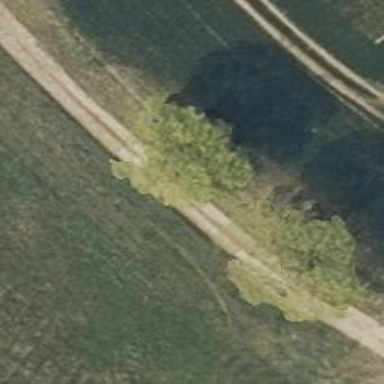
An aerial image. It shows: Deciduous tree with broadleaved leaves.